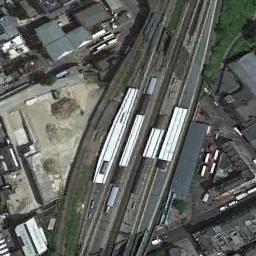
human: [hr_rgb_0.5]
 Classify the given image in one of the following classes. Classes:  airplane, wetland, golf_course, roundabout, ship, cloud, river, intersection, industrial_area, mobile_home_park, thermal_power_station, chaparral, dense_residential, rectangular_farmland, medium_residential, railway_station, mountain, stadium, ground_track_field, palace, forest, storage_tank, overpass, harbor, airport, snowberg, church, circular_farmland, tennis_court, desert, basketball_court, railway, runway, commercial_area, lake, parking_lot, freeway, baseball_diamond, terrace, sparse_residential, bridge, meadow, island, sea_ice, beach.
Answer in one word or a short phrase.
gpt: railway_station